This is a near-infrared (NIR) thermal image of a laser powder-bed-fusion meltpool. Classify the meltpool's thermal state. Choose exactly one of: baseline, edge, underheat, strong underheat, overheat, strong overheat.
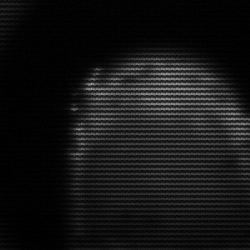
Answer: edge